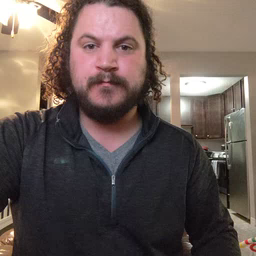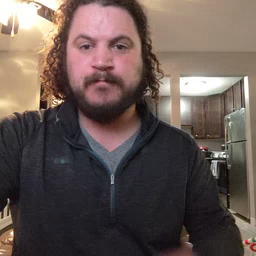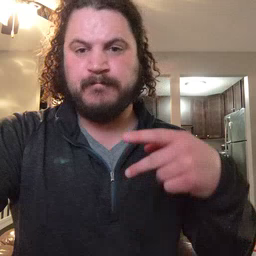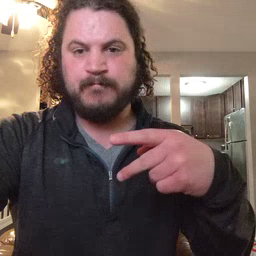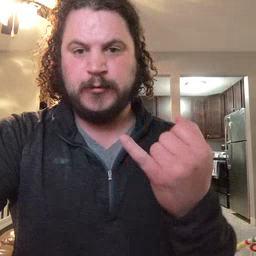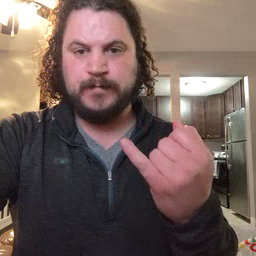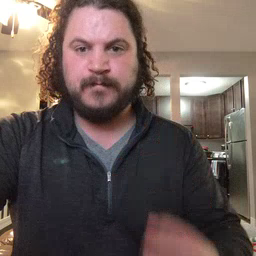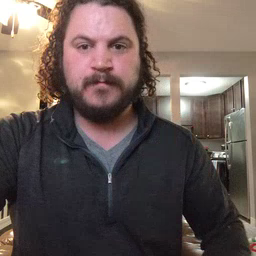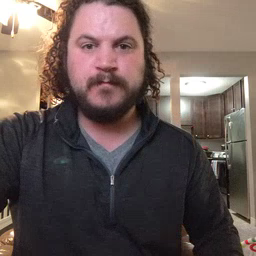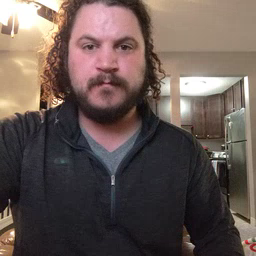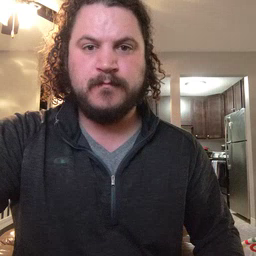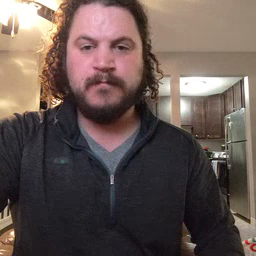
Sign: pajamas